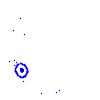
Particle: proton